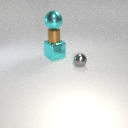
small brown metal cylinder above large cyan metal cube